Question: I am using Intent to make calls from my app.
Here is the onClick for the TextView on which if the user clicks I want to open the dialer:
'''
txtCall1.setOnClickListener(new OnClickListener() {
'''
> '''
public void onClick(View arg0) {
Intent callIntent = new Intent(Intent.ACTION_DIAL);
callIntent.addCategory(Intent.CATEGORY_DEFAULT);
callIntent.setData(Uri.parse("tel:"+ci.getContactPhone1()));
startActivity(callIntent);
}
});
'''
My problem is that with Api level 12 devices instead of dialer a dialog opens which asks to add the number to contact. This is not the case for Api level 19 or 18.
This is tools I am using. I have just updated my everything.

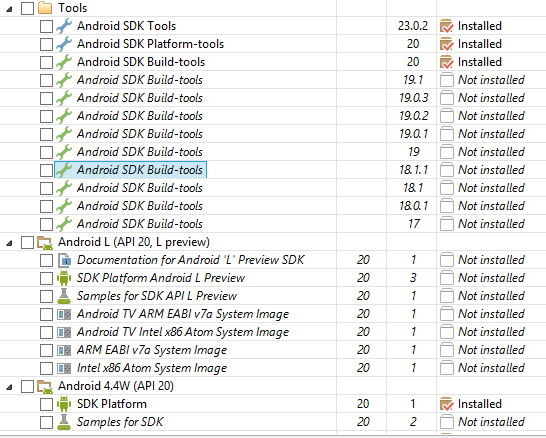
Answer: > My problem is that with Api level 12 devices instead of dialer a dialog opens which asks to add the number to contact
That is because API Level 12 devices (Android 3.1) all were tablets without dialers.
> What am I supposed to do?
Ignore API Level 12, as approximately zero devices use it.
Beyond that, if your app run on a phone, add '<uses-feature android:name="android.hardware.telephony"/>' to your manifest, to indicate that your app requires telephony capability, so you are not distributed to tablets without dialers.